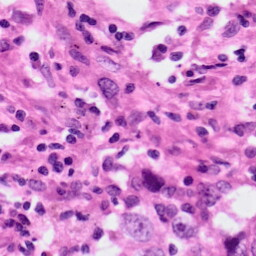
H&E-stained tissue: Lung